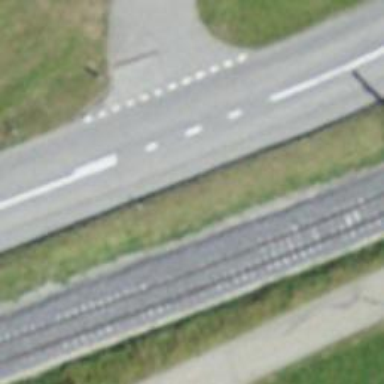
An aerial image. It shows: Primary highway.